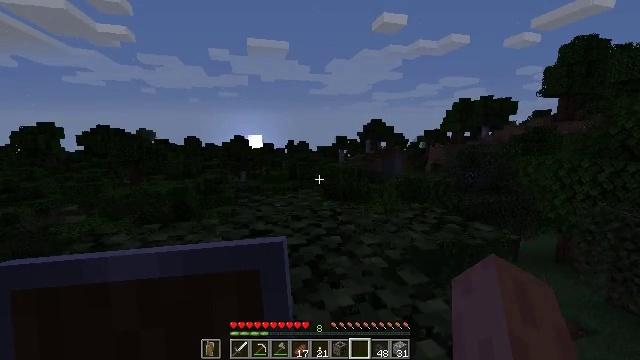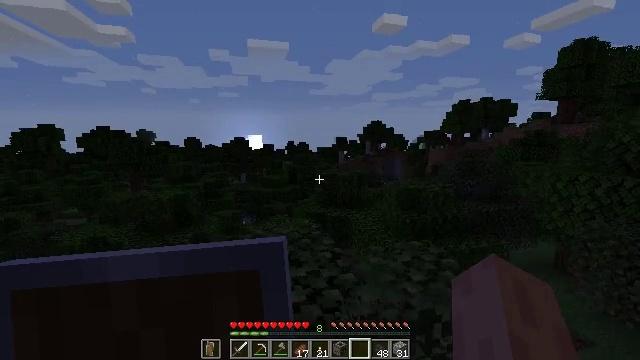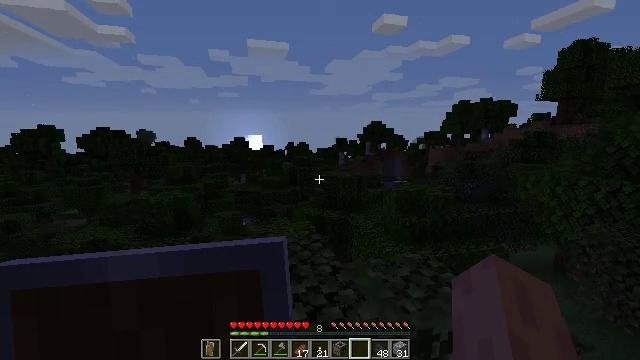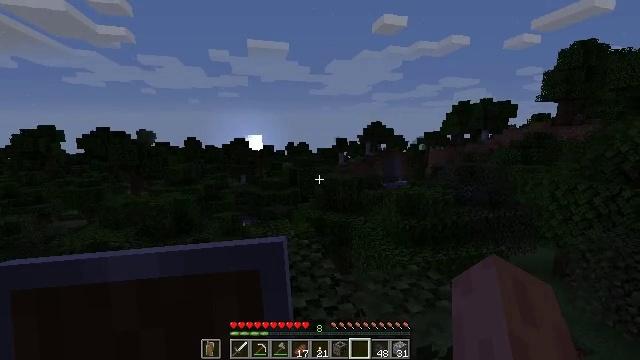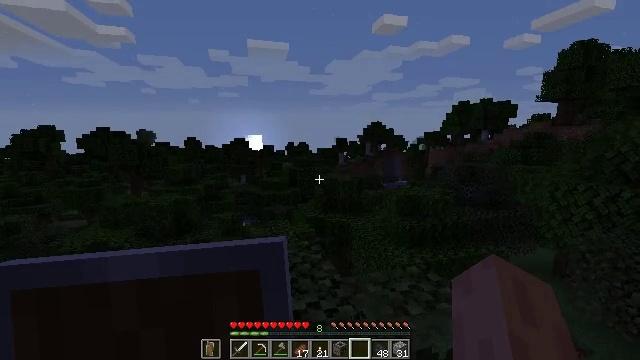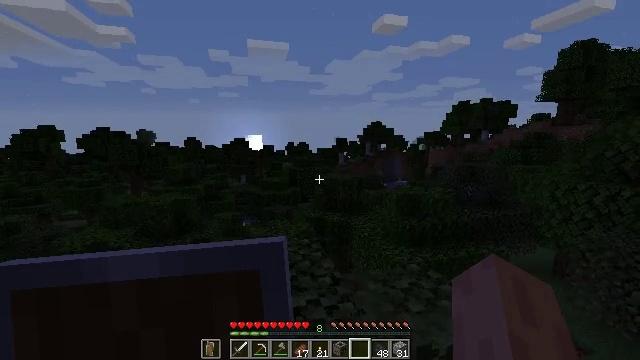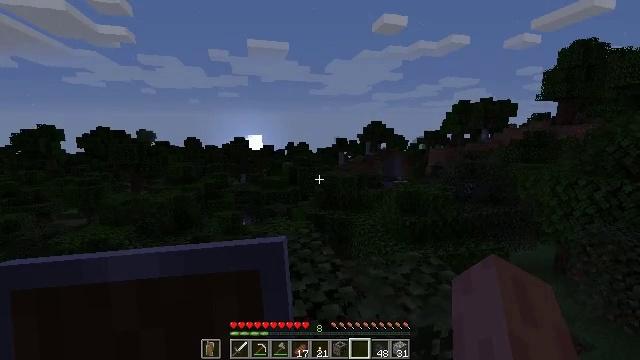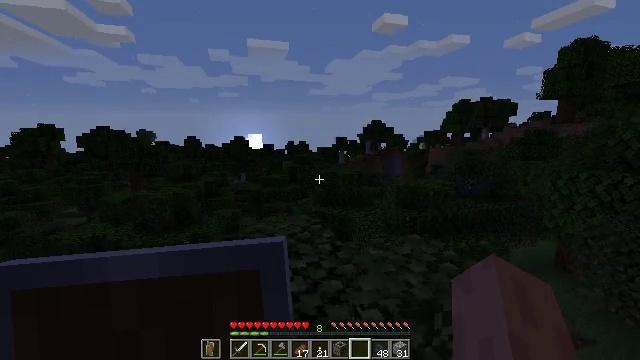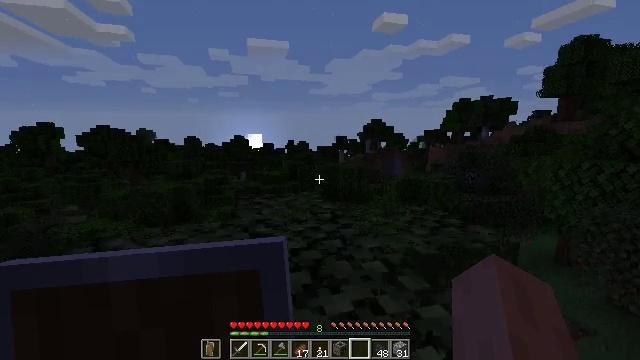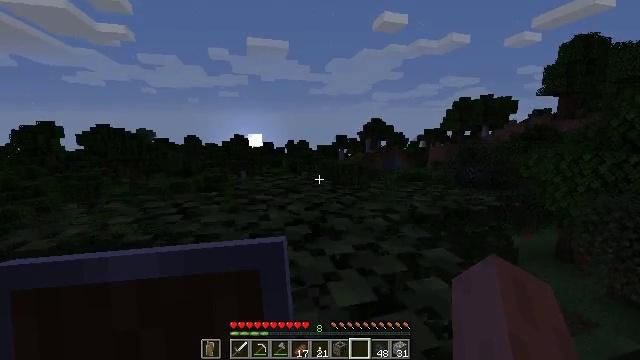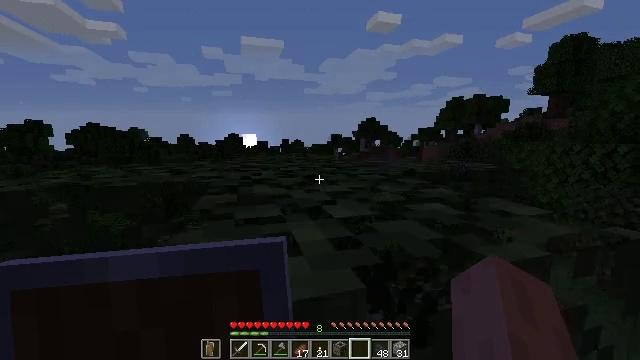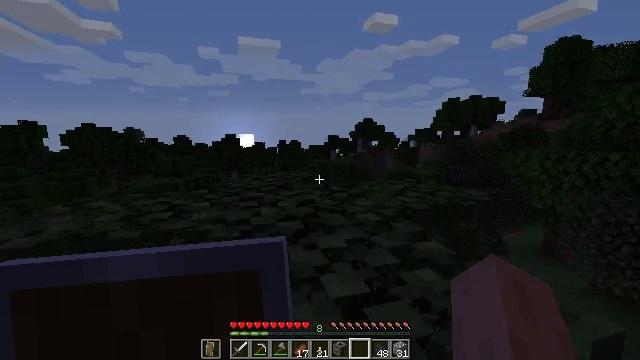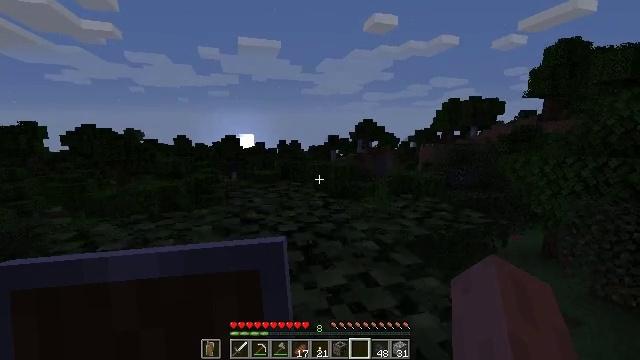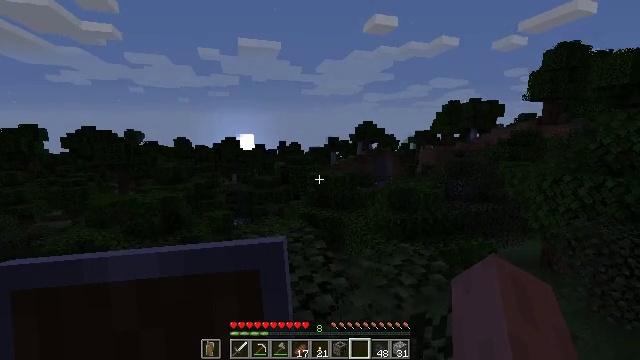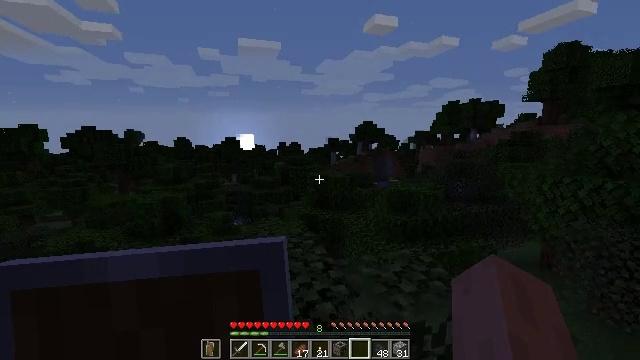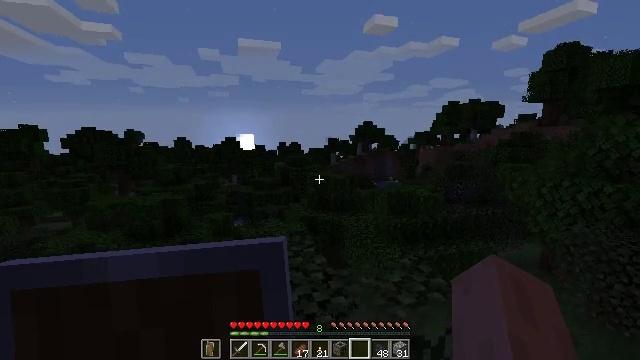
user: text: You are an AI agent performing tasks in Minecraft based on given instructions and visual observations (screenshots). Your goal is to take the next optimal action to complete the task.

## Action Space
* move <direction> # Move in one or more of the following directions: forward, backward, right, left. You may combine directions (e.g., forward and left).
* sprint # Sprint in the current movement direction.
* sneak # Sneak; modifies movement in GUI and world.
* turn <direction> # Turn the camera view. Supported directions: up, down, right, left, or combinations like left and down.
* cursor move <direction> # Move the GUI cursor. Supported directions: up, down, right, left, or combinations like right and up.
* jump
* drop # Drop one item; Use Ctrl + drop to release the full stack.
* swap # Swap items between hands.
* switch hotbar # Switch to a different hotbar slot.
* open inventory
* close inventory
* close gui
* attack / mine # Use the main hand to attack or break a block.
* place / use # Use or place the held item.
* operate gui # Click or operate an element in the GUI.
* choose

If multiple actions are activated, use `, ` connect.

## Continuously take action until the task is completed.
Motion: motion action
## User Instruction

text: Remove the pink bed from its location.
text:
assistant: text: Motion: jump
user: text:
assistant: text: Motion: jump
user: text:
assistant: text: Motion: jump
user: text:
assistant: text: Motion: jump
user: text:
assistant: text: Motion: jump
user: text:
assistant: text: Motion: jump
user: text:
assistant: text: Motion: jump
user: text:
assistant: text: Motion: jump
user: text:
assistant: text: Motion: jump
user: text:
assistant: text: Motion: turn right, jump
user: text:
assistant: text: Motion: jump
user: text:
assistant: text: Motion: jump
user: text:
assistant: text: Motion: jump
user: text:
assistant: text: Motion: jump
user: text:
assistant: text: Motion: jump
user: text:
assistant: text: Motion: jump
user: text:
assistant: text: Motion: jump
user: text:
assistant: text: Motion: jump
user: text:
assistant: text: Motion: jump
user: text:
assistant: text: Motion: jump
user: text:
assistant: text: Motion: jump
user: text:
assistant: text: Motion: jump
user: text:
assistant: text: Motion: jump
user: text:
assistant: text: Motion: jump
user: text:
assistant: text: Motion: jump
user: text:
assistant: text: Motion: turn right and down, jump
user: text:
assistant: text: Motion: turn right and down
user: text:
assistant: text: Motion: turn right
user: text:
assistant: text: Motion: turn right and down
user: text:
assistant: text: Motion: turn right